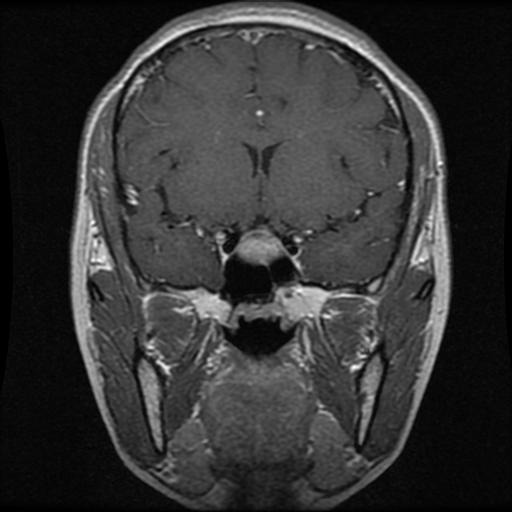
Label: pituitary